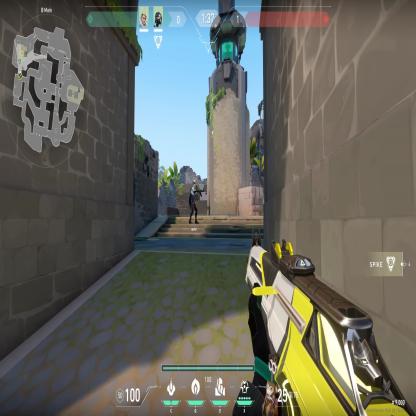
Label: teammate